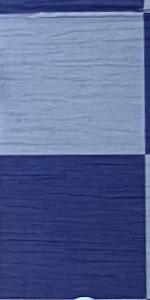
Label: Empty